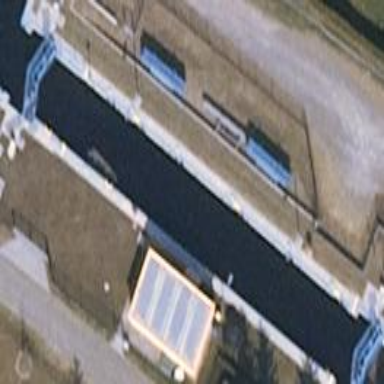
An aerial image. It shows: Lock on waterway.